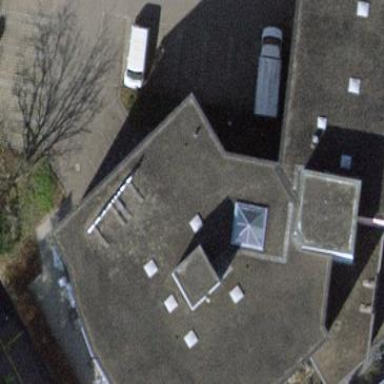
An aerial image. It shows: Office building.